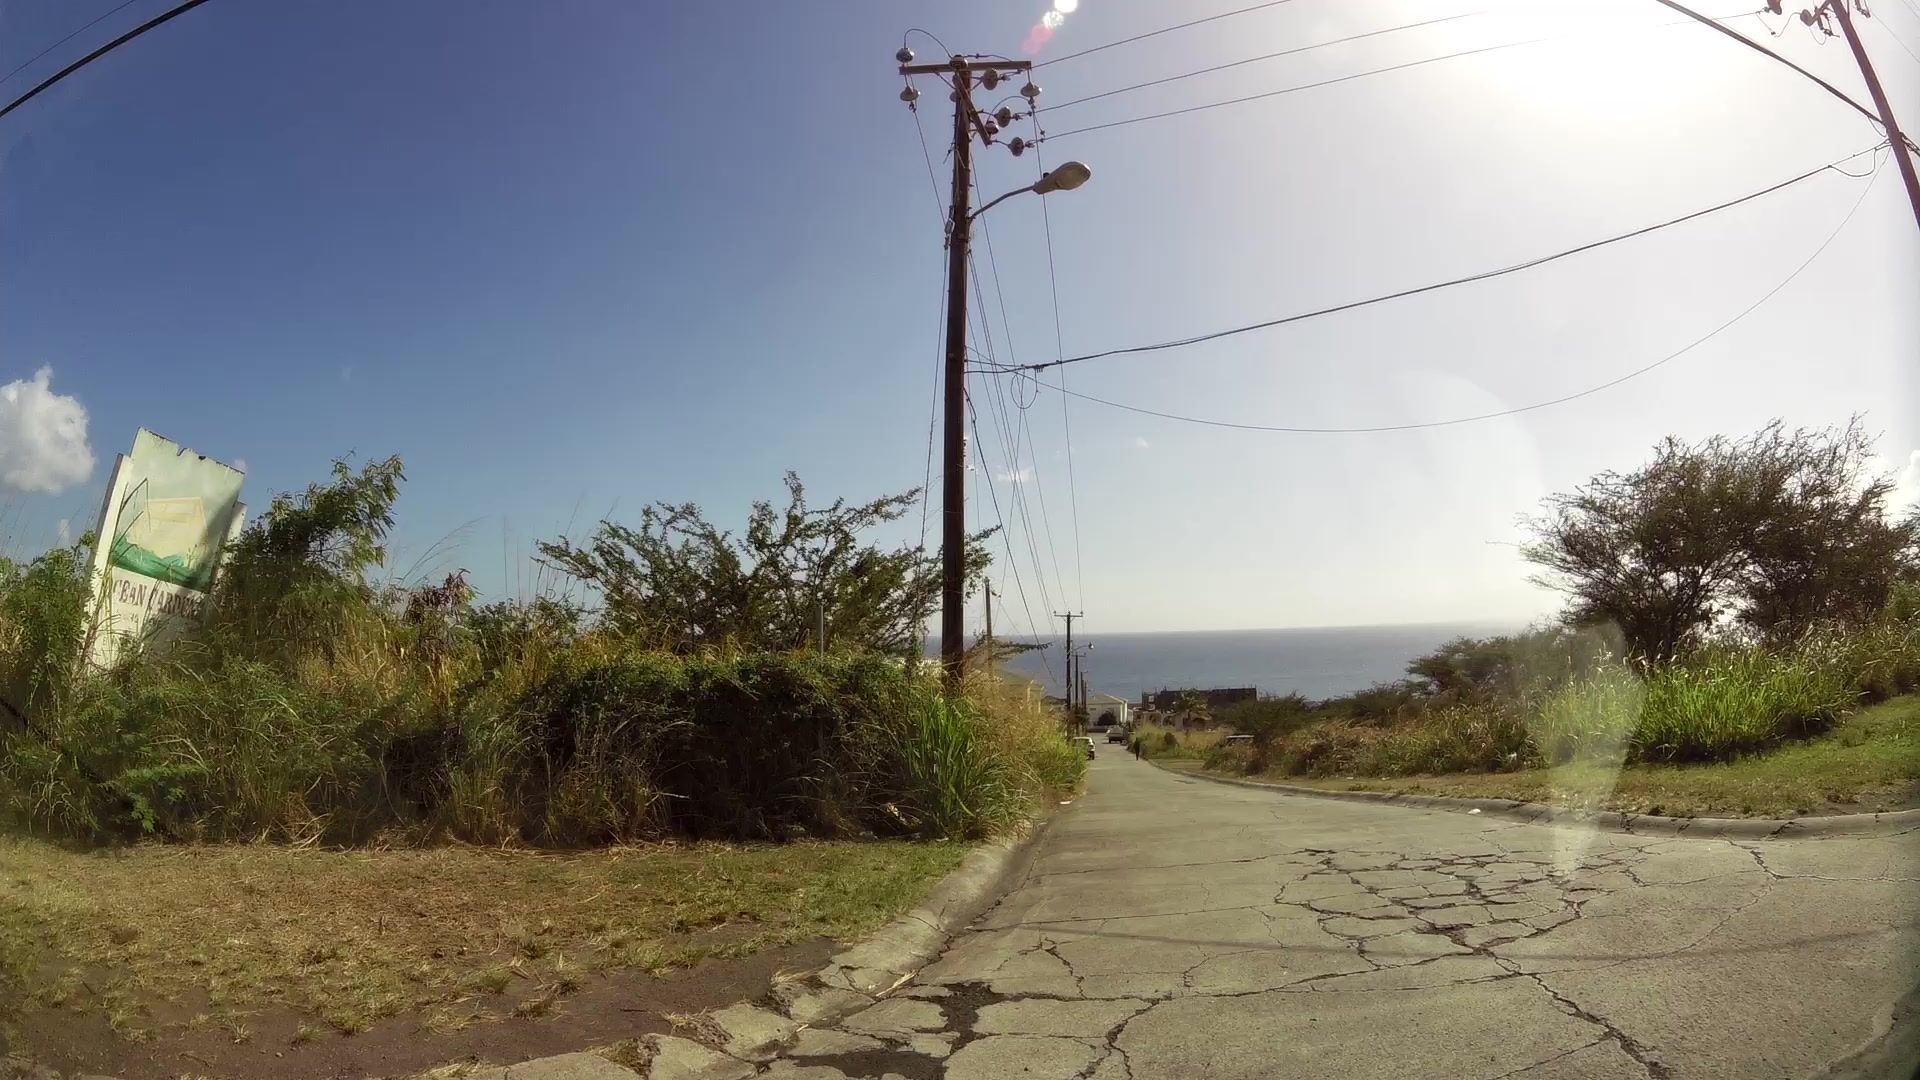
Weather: clear
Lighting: day
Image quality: good
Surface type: cycling surface
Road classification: primary
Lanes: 2.0
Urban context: semi-dense urban cluster
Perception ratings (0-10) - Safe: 5.72, Lively: 1.11, Beautiful: 7.24, Boring: 4.05, Depressing: 4.24, Wealthy: 1.05